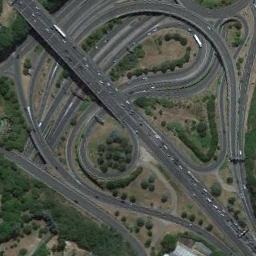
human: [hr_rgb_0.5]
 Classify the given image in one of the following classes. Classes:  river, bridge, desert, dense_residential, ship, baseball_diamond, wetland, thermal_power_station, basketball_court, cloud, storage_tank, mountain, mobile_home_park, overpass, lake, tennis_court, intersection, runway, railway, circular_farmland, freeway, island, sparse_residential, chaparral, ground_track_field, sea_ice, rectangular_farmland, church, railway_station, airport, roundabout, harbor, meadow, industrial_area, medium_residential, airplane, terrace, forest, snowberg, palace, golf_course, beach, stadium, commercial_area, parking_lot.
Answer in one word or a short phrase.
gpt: overpass